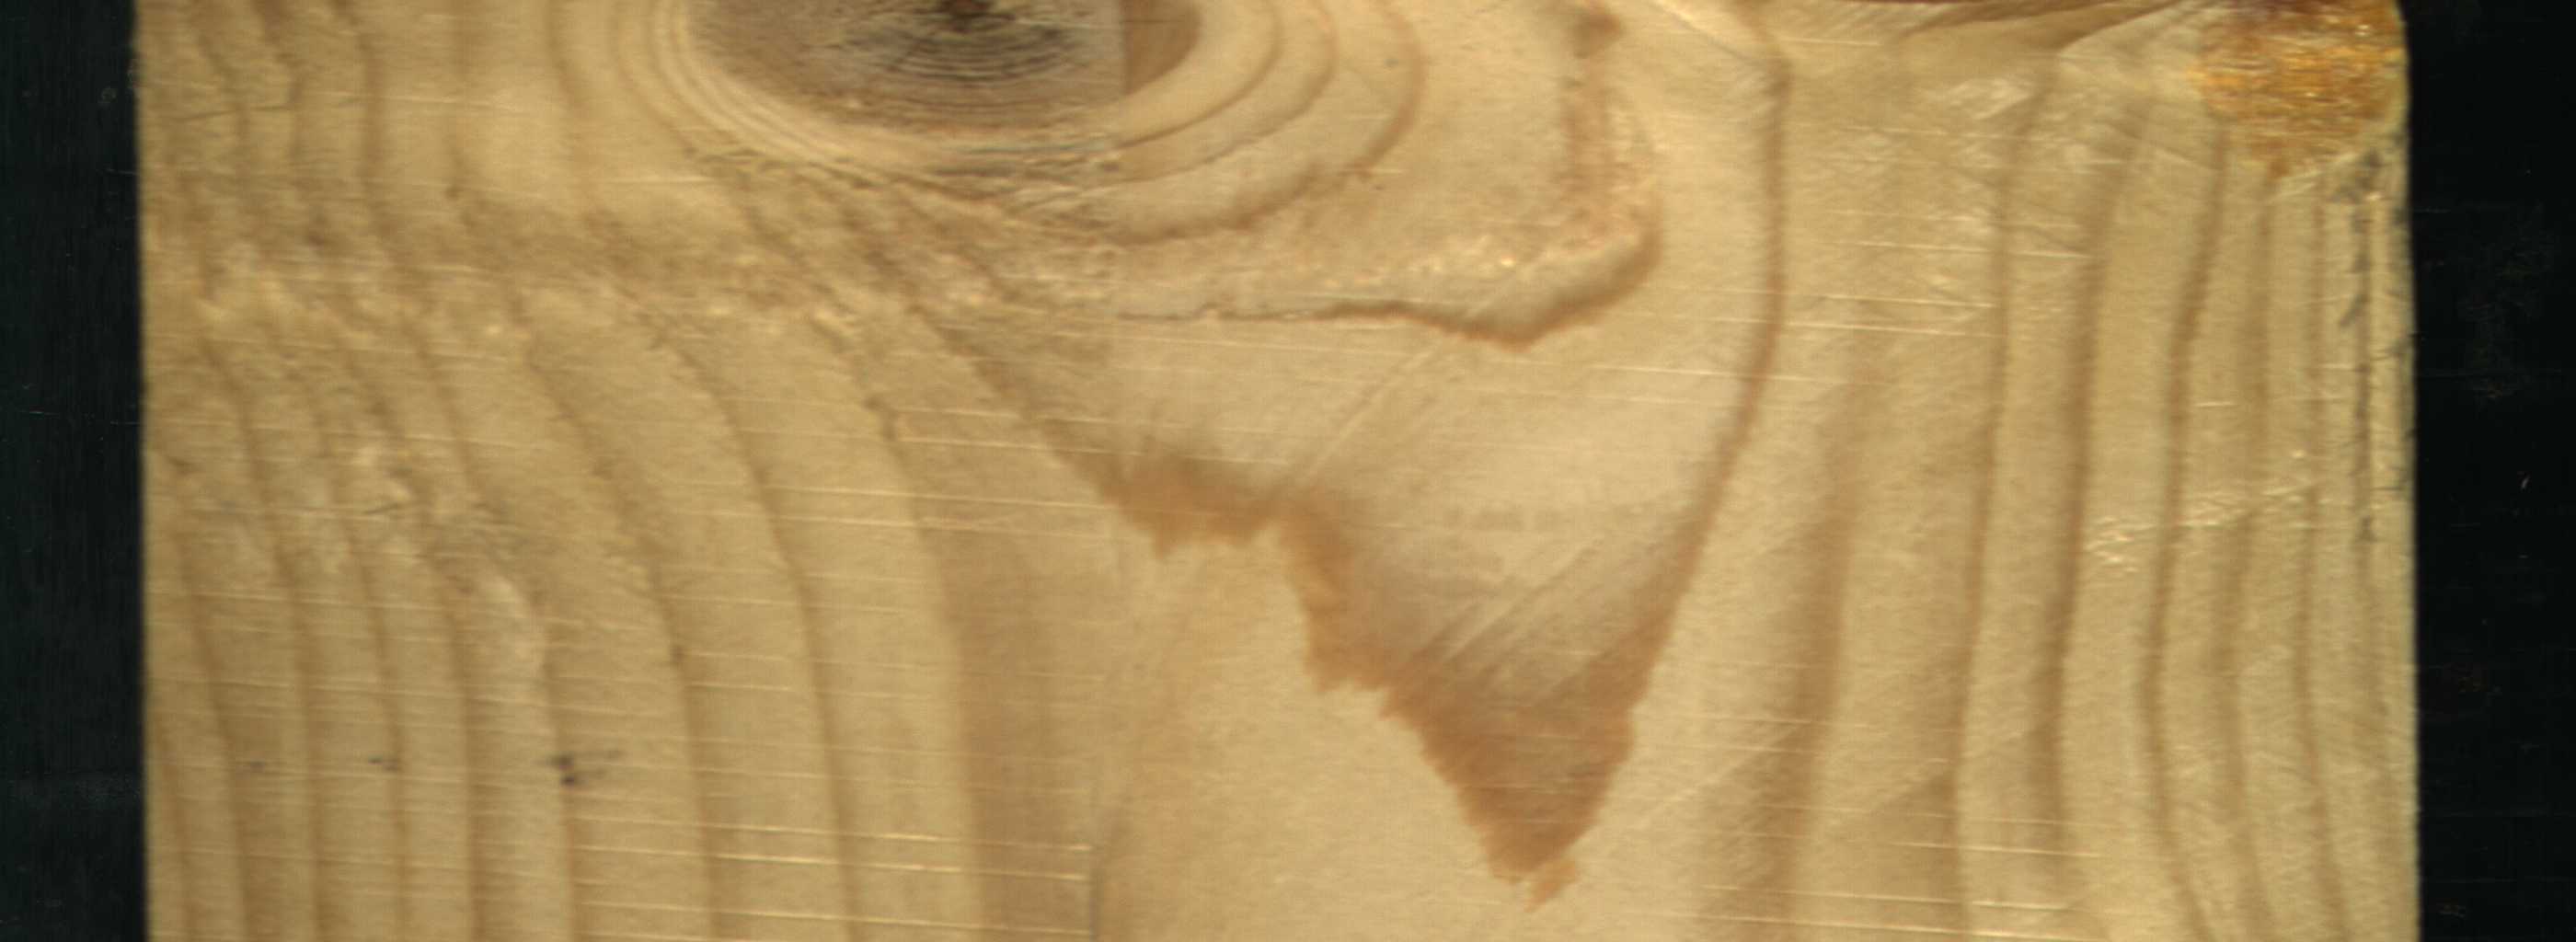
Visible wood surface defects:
resin
Live_Knot